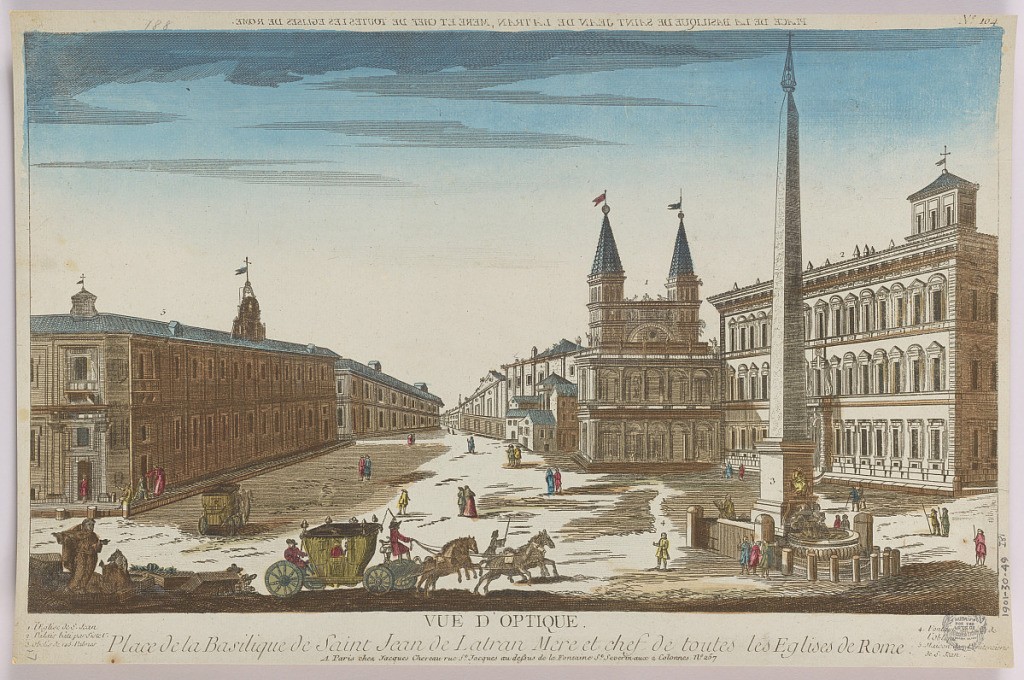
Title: Peep-show, Vue d'Optique, Place de la Basilique de Saint Jean de Latran Mere et Chef de Toutes Les Eglises de Rome, No. 104
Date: ca. 1750
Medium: Engraving in ink with washes of watercolor on paper, mounted on scrapbook page
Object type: Print
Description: Peep-show print